Question: '''
<data
android:ssp="com.faithmusicmissions.cloudapp"
android:path="/store/apps/details"
android:host="play.google.com"
android:scheme="https" />
'''
using this code, i was try to open my application, from the play store link,
<URL>
this code worked but the problem is when i click on other application links which contain "play.google.com" it also give the option to open my application
e.g. I have 2 play store application links in my email, from these link one of my application link and other is another application link
1. <URL>
2. <URL>
when i click on both links, they display same chooser dialog to launch my application

how to use my application link in element for this <URL>
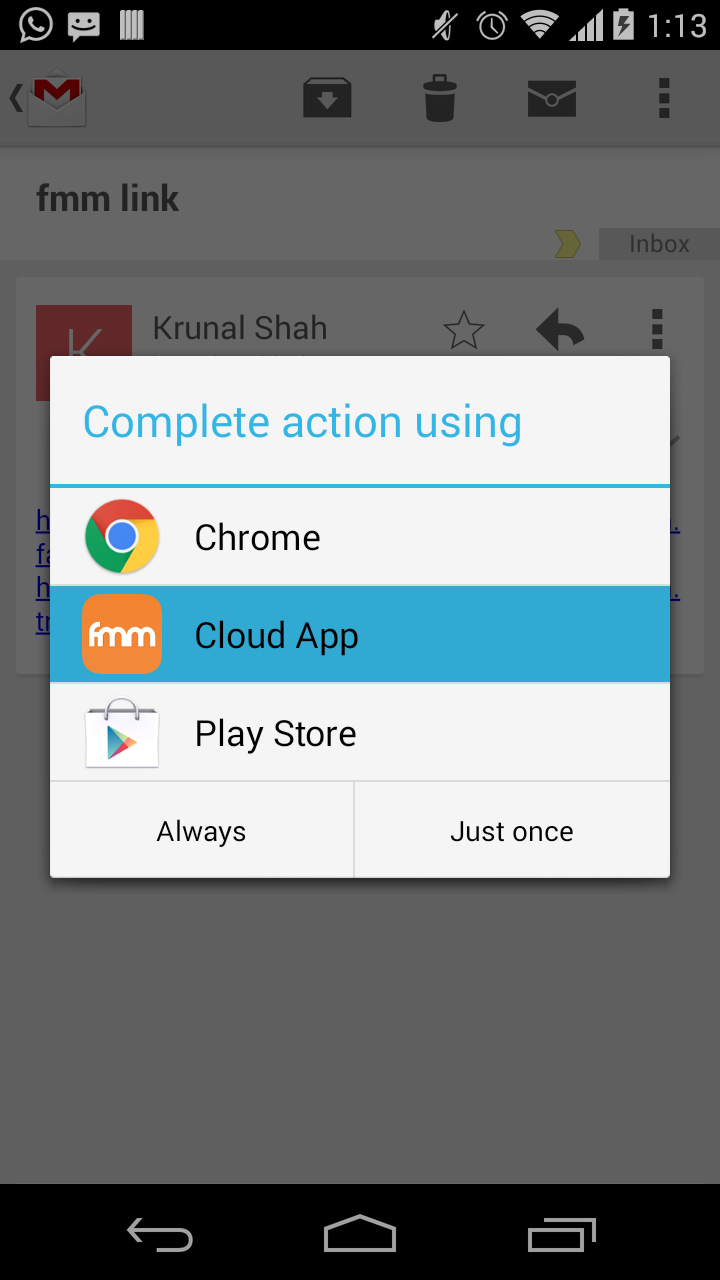
Answer: '''
Manifest file
<activity
android:name=".SplashScreenActivity"
android:label="@string/app_name"
android:screenOrientation="portrait" >
<intent-filter>
<action android:name="android.intent.action.MAIN" />
<category android:name="android.intent.category.LAUNCHER" >
</category>
</intent-filter>
<intent-filter android:label="@string/app_name" >
<action android:name="android.intent.action.VIEW" >
</action>
<data
android:host="xxx.com"
android:scheme="http" >
</data>
<category android:name="android.intent.category.DEFAULT" >
</category>
<category android:name="android.intent.category.BROWSABLE" >
</category>
</intent-filter>
</activity>
if want to access url
In activty
try {
Uri intentUri = getIntent().getData();
Log.d(TAG, "Request intentUri: "+intentUri);
} catch (Exception e) {
Log.i(TAG, "Request intentUri: " , e);
}
'''